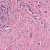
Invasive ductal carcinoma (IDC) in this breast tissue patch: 1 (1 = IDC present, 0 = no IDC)